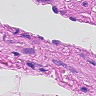
Metastatic tissue present: no